Group 1:
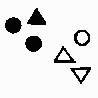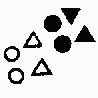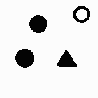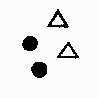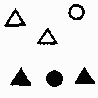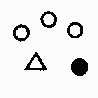
Group 2:
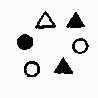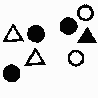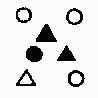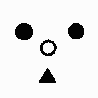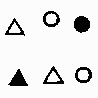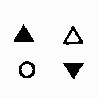
Rule separating the two groups: Dark figures can be divided from outline figures by a straight line vs. convex hulls of filled and outlined figures overlap.
Concepts: cluster, cluster_of_one, convex_hull, feature_cluster, imagined_entity, imagined_line_or_curve, intersection, objects_overlap, overlap, overlapping, separable_entangled, sides_of_line
Author: Mikhail M. Bongard
Reference: M. M. Bongard, Pattern Recognition, Spartan Books, 1970, p. 240.